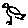
Label: bird